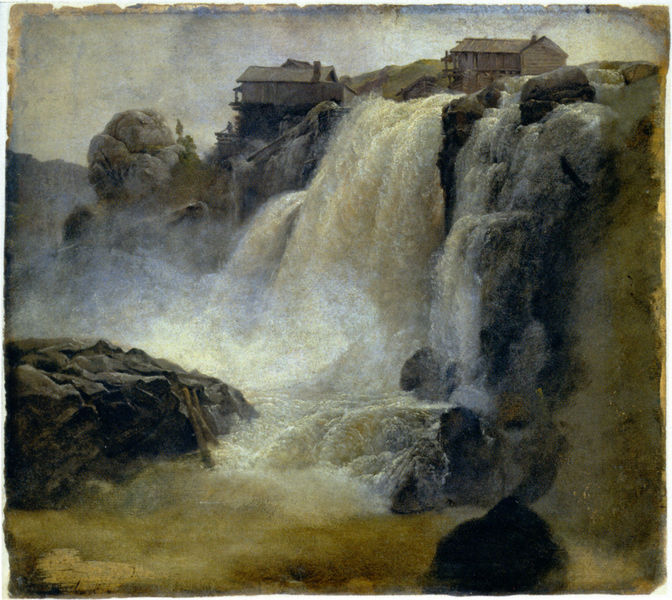
Titel: Der Haugfoss in Norwegen
Künstler: Christian Ernst Bernhard Morgenstern
Standort: Hamburg
Institution: Kunsthalle
Schlagwörter: baum, berg, blau, felsen, gemälde, himmel, mann, wasser, weiß, bäume, fluss, gelb, grün, impressionismus, landschaft, ocker, ufer, äste, braun, grau, holz, licht, schwarz, dach, gebäude, haus, wolke, beige, mensch, stein, steine, bild, signatur, öl, häuser, mühle, natur, gewässer, hütte, rauch, rosa, tal, wasserfall, gischt, wellen, naturalismus, abhang, berge, farben, fels, gebirge, dunst, lila, nebel, violett, steil, hütten, weis, amerika, romantik, schaum, sturzbach, dampf, getöse, gewalt, gicht, turner, vorsprung, wild, wogen, klippe, pfahl, abgrund, villa, sehnsucht, strudel, fall, sturz, überschwemmung, caspar david friedrich, holzhaus, stürzen, tosen, behausung, regenbogen, holzhäuser, kaskade, gewaltig, waserfall, rausch, wasserkraft, überhängen, welen, brausend